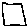
Label: square